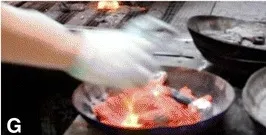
The occupational processes and tools at workplace. G. Moving the charcoal bowl to a metal container for delivery to tables.
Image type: medical_photograph (other_medical_photograph)